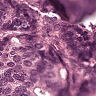
Metastatic tissue present: yes